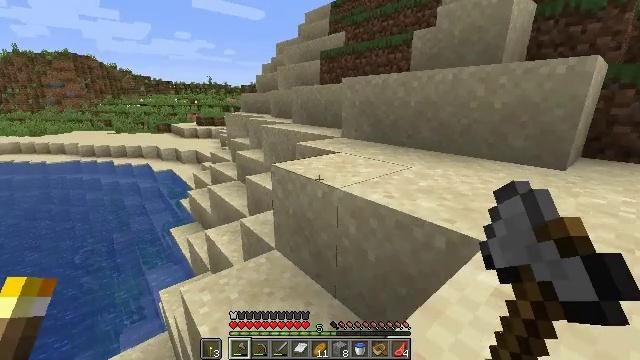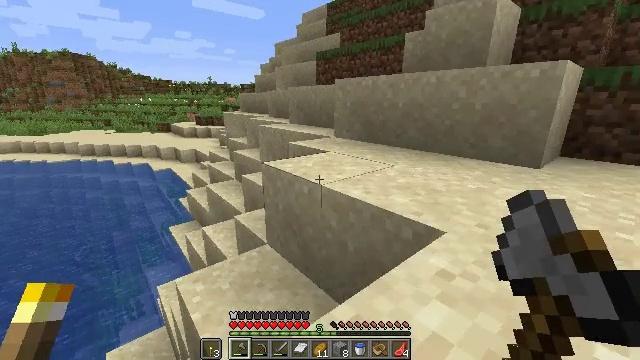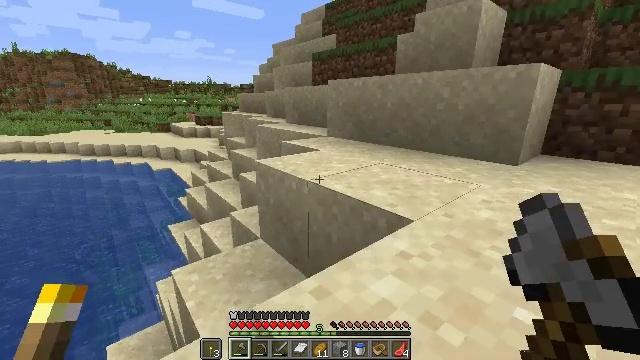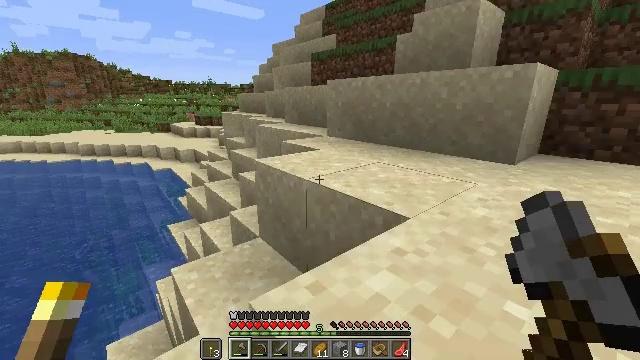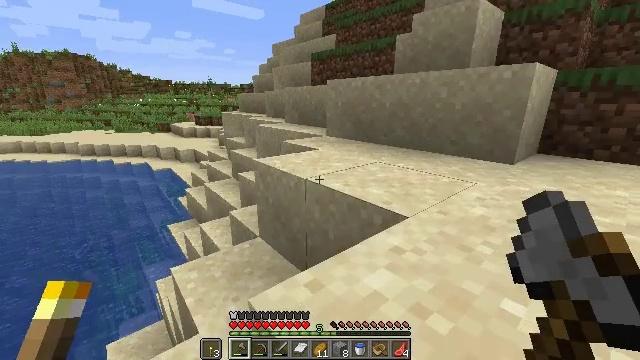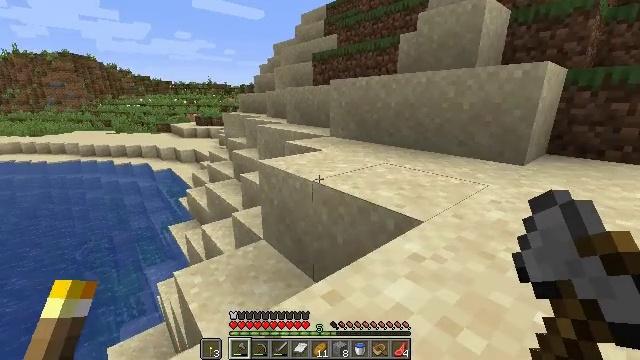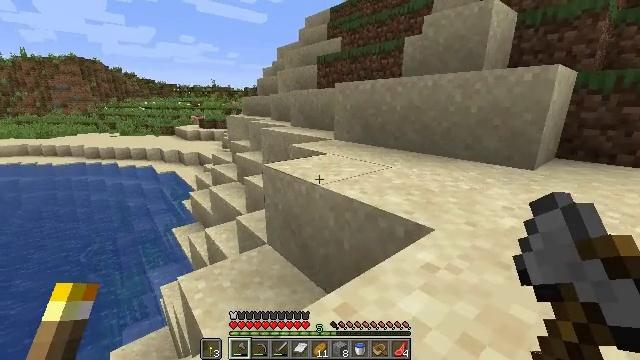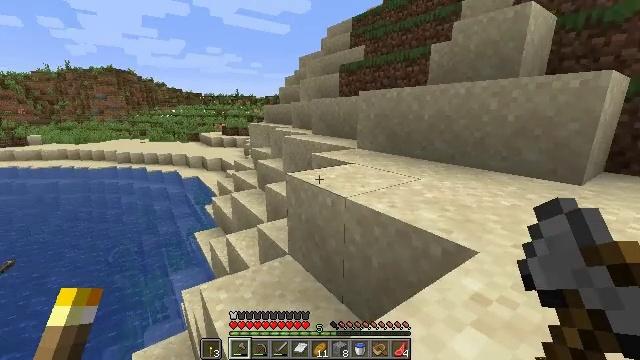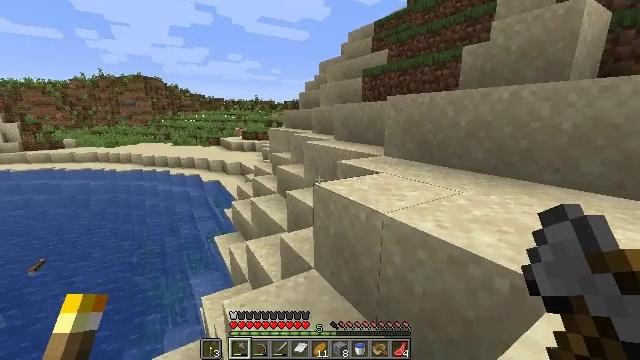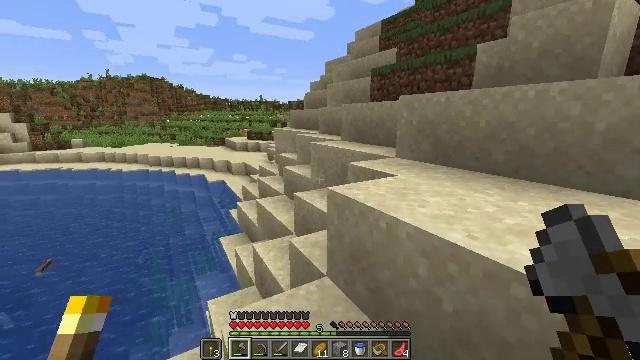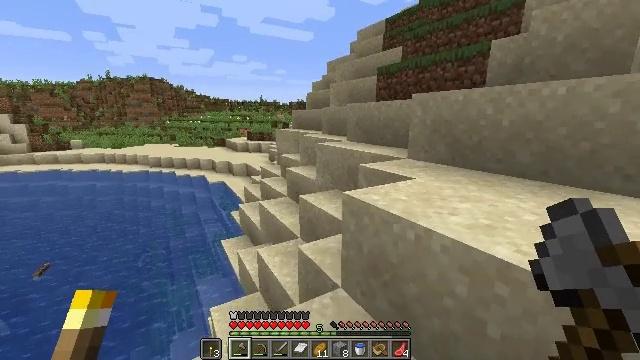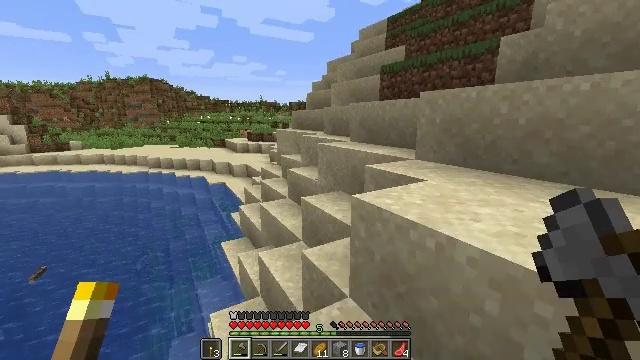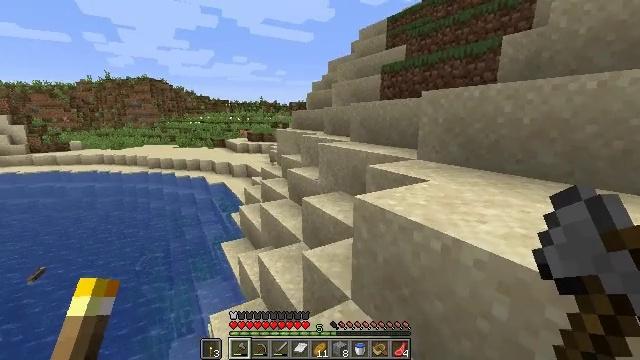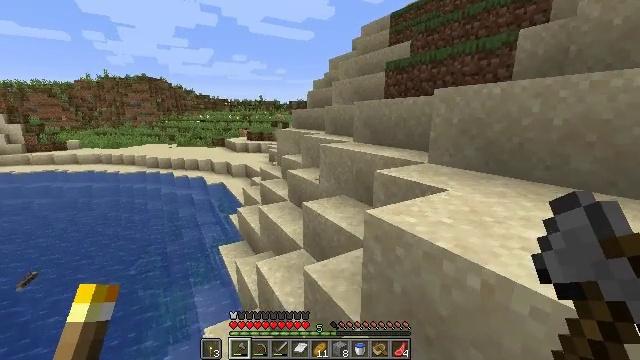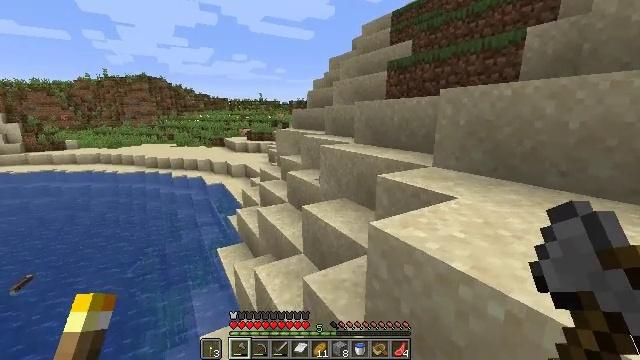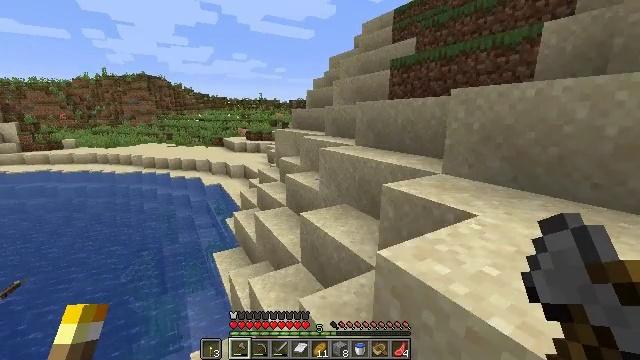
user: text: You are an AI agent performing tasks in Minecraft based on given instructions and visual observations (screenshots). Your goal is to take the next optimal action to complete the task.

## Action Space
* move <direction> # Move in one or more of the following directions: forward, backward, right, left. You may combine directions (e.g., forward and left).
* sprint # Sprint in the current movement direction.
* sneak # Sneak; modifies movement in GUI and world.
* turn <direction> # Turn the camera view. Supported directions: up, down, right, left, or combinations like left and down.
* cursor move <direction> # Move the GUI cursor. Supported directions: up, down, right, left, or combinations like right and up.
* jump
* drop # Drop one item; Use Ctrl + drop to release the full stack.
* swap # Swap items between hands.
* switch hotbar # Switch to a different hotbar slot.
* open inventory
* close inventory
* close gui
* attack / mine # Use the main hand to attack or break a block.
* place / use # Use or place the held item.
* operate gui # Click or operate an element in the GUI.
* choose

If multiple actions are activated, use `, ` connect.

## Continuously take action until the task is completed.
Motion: motion action
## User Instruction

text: Gather tall grass by hitting it.
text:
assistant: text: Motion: move right
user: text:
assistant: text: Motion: move forward and move right
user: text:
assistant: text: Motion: move forward and move right
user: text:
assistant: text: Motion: move forward and move right
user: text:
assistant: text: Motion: move forward
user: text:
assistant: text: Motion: move forward
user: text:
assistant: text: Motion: move forward, turn left and up
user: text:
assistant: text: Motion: move forward, turn left and up
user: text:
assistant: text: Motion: move forward
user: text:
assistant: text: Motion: move forward
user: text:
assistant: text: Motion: move forward
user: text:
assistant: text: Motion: move forward
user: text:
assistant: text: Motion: move forward
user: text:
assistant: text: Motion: move forward
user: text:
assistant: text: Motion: move forward
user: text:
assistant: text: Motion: move forward
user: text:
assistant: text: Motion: move forward
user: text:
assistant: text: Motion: move forward and move right
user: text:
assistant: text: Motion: move forward and move right
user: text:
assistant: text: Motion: move forward and move right, turn left
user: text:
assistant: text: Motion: move forward and move right, turn left
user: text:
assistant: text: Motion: move forward
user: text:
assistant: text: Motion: move forward
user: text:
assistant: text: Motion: move forward
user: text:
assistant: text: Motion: move forward
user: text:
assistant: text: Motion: move forward, turn left
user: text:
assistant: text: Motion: move forward, turn left
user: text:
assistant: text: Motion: move forward
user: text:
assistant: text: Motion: move forward
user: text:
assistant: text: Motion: move forward